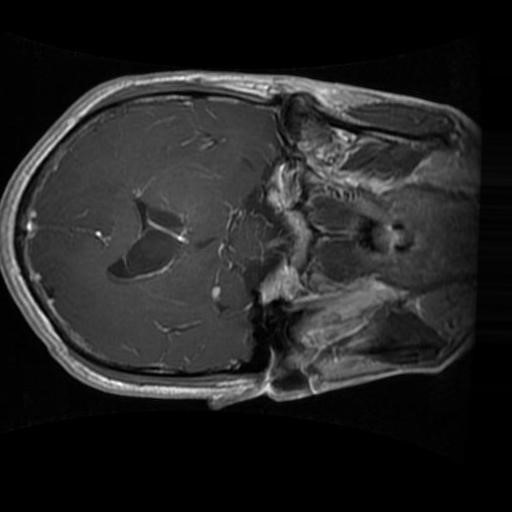
Label: brain_glioma